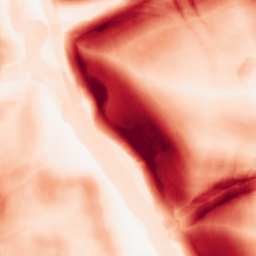
Category: morphological
Decomposition family: morphological_gradient
Decomposition parameters: size: 15
shape: square
Upsampling method: bilinear
Upsampling parameters: scale: 8
Upsampling scale: 8